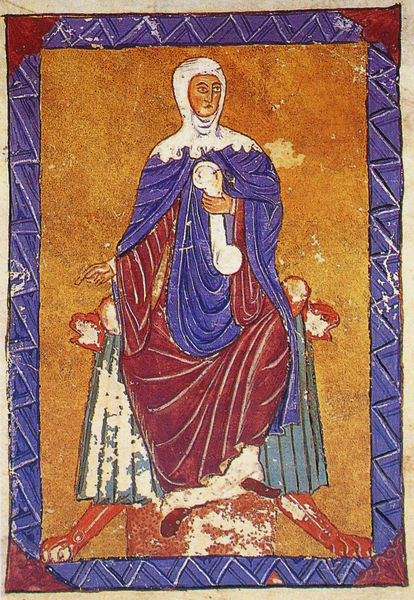
Titel: Tumbo A
Institution: Santiago de Compostela, Archivo de la Catedral
Schlagwörter: blau, hand, umhang, weiß, finger, frau, geste, orange, stuhl, rot, tier, haube, muster, falten, gesicht, rahmen, gewand, gold, füße, papier, rahmung, thron, kopftuch, zeigefinger, gestalt, knochen, buch, unterrock, religion, seite, nonne, fleck, pergament, christlich, mittelalter, schriftrolle, heilige, deuten, heilig, maria, verhüllt, tatzen, goldgrund, handschrift, purpur, buchmalerei, thronend, manuskript, ecclesia, karolingisch, löwentatzen, gld, verhüllz